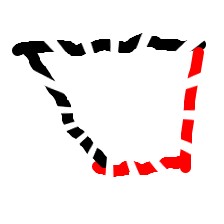
Shape: trapezoid